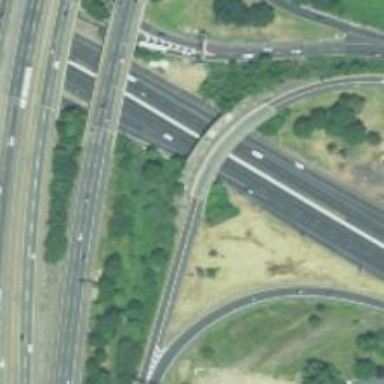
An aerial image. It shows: Trunk link highway.